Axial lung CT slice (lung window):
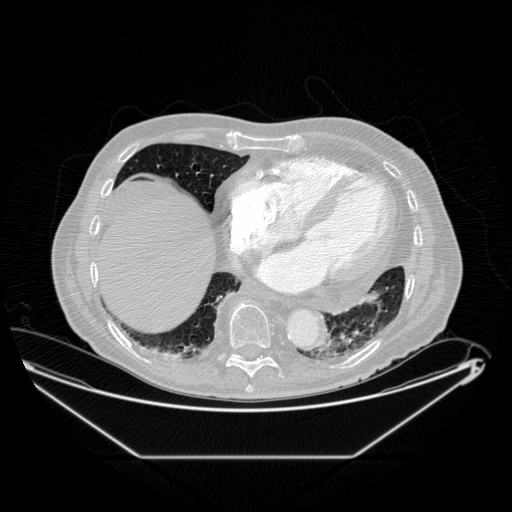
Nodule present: no